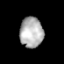
Tissue: prostate
Cell type: T cells
Senescence score: 0.3575
Nuclear area (px): 693
Mean DAPI intensity: 177.721